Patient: sex F, age 83
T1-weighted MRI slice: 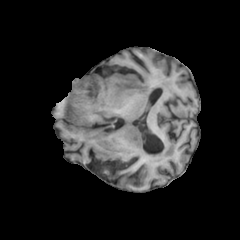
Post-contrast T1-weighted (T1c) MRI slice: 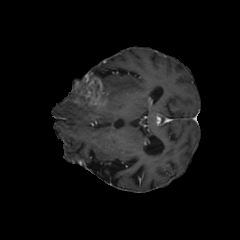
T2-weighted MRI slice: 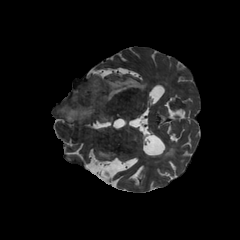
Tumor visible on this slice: yes
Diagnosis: Glioblastoma, IDH-wildtype
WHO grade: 4